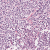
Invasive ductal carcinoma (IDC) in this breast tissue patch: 1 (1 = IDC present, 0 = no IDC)